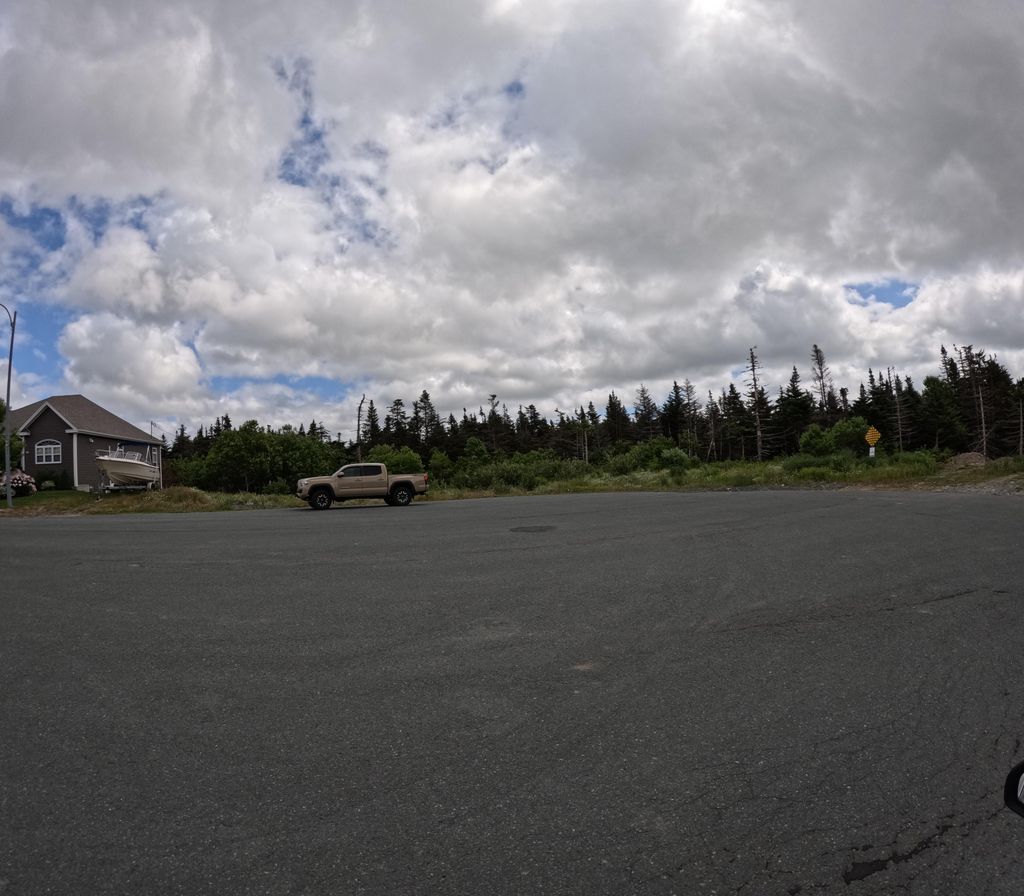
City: st_johns